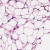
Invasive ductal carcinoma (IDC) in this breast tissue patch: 0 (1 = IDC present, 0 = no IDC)